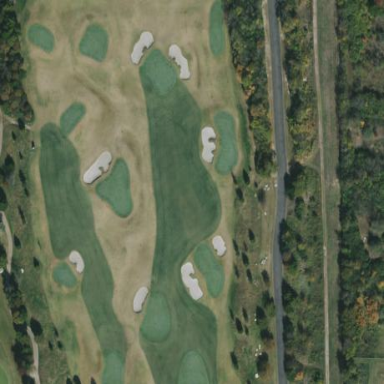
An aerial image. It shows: Rough area on grassy golf course.